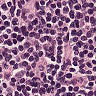
Metastatic tissue present: no